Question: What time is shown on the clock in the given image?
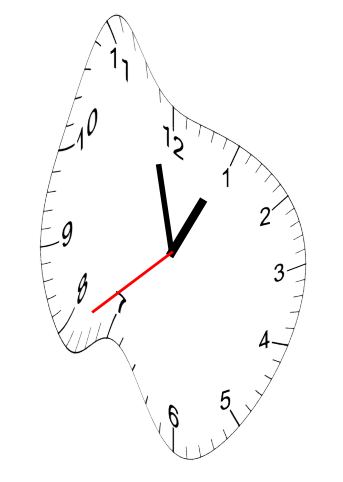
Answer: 12:57:39